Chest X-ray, PA view. Patient: 55 years old, sex F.
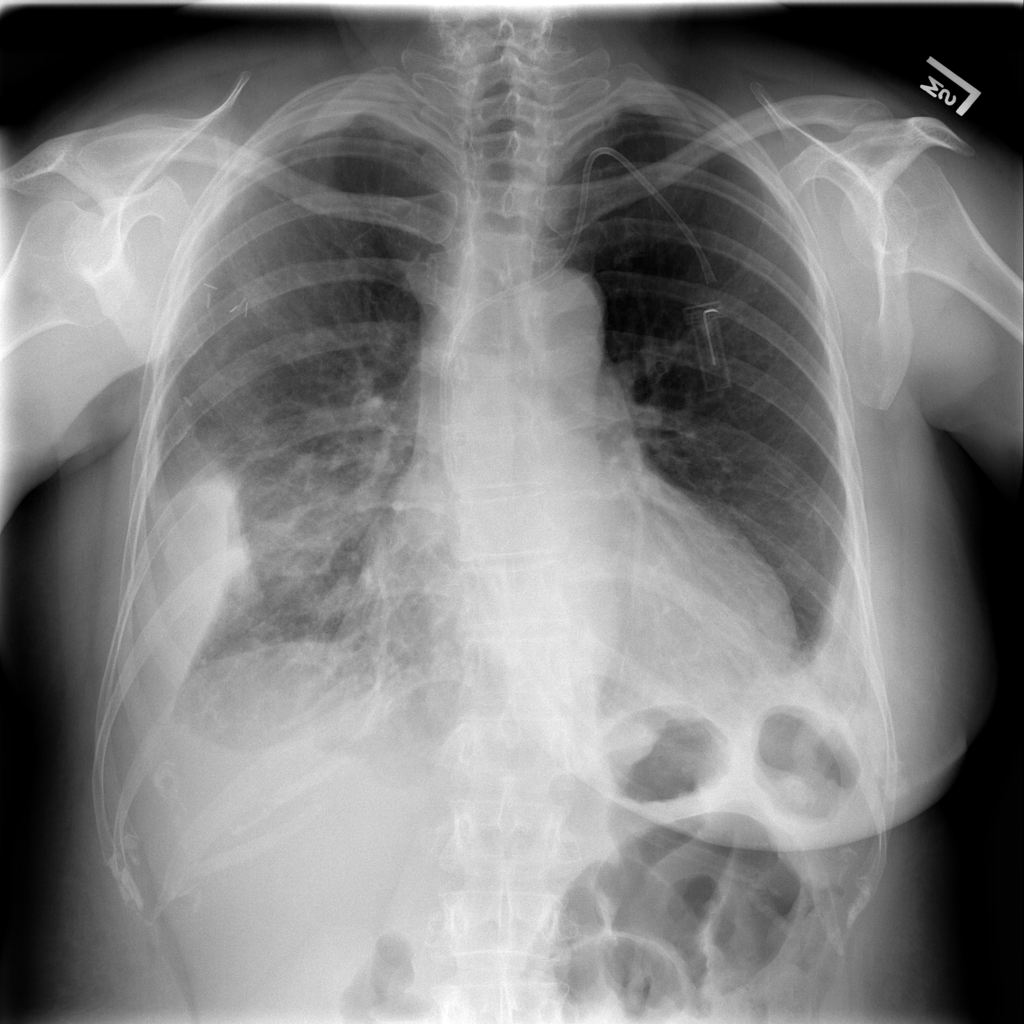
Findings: Consolidation, Infiltration